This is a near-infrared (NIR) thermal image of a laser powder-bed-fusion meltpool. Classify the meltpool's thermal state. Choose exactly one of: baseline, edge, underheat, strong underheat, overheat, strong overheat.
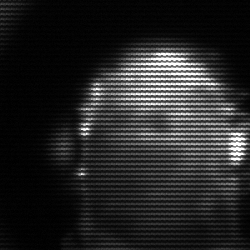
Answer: baseline